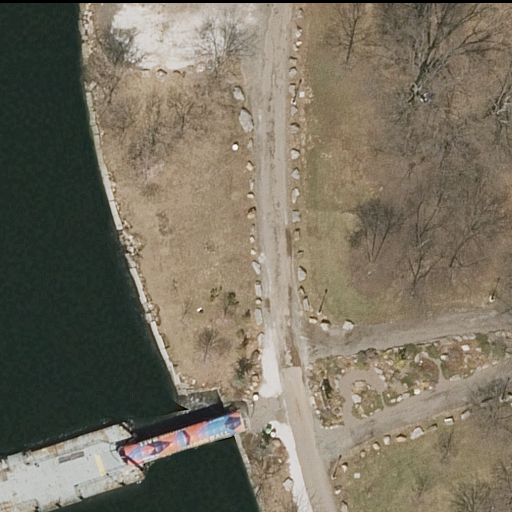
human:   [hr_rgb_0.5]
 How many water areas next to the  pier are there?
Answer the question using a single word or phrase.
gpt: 1

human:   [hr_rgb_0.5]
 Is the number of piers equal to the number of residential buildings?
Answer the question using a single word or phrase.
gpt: no

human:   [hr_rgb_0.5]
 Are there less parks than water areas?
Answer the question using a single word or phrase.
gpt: no

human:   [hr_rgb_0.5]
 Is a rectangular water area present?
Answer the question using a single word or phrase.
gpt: no

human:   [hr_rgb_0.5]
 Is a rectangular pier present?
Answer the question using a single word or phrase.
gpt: yes

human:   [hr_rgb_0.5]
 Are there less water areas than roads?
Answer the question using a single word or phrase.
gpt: yes

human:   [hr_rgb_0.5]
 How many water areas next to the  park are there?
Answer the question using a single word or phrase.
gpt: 1

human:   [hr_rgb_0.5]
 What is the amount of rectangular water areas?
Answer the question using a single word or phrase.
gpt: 0

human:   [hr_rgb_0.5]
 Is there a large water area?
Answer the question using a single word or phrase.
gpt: yes

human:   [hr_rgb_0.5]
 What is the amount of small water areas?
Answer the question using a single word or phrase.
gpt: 0

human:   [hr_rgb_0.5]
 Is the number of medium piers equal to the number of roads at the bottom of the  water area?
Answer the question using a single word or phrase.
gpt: no

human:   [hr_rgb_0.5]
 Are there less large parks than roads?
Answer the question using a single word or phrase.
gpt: yes

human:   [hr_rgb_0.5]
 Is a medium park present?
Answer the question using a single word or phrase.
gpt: no

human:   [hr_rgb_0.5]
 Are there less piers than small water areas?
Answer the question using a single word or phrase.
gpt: no

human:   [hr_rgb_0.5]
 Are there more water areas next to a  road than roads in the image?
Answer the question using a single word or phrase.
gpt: no

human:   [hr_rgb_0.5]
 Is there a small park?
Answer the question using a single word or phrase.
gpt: no

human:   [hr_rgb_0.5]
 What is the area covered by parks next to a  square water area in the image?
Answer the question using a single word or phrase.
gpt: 0m2

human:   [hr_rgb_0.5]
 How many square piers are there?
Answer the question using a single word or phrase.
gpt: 0

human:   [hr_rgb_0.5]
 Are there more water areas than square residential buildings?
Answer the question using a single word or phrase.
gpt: yes

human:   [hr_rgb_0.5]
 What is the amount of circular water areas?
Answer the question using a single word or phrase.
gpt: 0

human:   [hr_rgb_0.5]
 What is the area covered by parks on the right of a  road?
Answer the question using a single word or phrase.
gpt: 10633m2

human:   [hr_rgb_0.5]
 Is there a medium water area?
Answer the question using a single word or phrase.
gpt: no

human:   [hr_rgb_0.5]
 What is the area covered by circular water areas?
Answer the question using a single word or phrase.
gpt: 0m2

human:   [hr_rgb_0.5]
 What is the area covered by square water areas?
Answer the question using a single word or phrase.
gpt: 0m2

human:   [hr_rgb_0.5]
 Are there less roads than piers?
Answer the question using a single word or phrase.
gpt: no

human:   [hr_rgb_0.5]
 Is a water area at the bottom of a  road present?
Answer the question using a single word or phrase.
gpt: no

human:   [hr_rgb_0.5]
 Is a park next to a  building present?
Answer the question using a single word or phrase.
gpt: no

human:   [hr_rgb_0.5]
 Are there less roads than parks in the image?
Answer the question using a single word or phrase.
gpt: no

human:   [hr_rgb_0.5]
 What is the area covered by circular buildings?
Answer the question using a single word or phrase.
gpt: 0m2

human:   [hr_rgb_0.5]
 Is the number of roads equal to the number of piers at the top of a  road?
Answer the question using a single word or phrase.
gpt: no

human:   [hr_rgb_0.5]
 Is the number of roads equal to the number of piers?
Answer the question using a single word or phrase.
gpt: no

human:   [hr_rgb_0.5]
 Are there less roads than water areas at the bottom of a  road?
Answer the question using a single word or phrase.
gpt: no

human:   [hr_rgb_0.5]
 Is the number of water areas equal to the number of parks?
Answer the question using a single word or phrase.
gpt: yes

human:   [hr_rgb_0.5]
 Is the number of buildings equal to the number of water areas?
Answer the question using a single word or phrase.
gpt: no

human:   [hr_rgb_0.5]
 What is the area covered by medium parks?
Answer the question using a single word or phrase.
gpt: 0m2

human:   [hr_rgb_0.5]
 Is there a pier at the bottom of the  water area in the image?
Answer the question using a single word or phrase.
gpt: yes